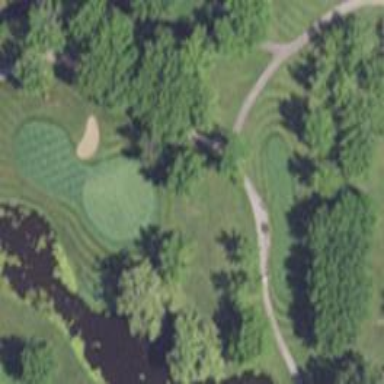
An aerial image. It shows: Path for both roads and golfers.